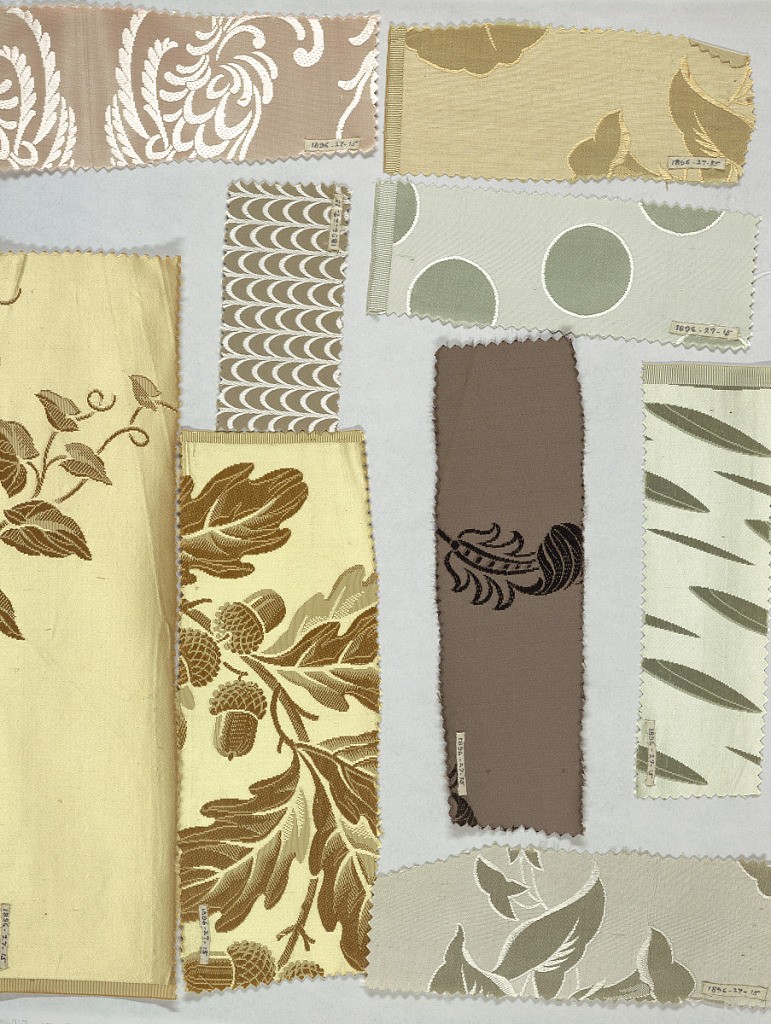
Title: Swatches
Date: late 19th century
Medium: silk Technique: woven
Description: Sixty-five samples of fancy satin technique.